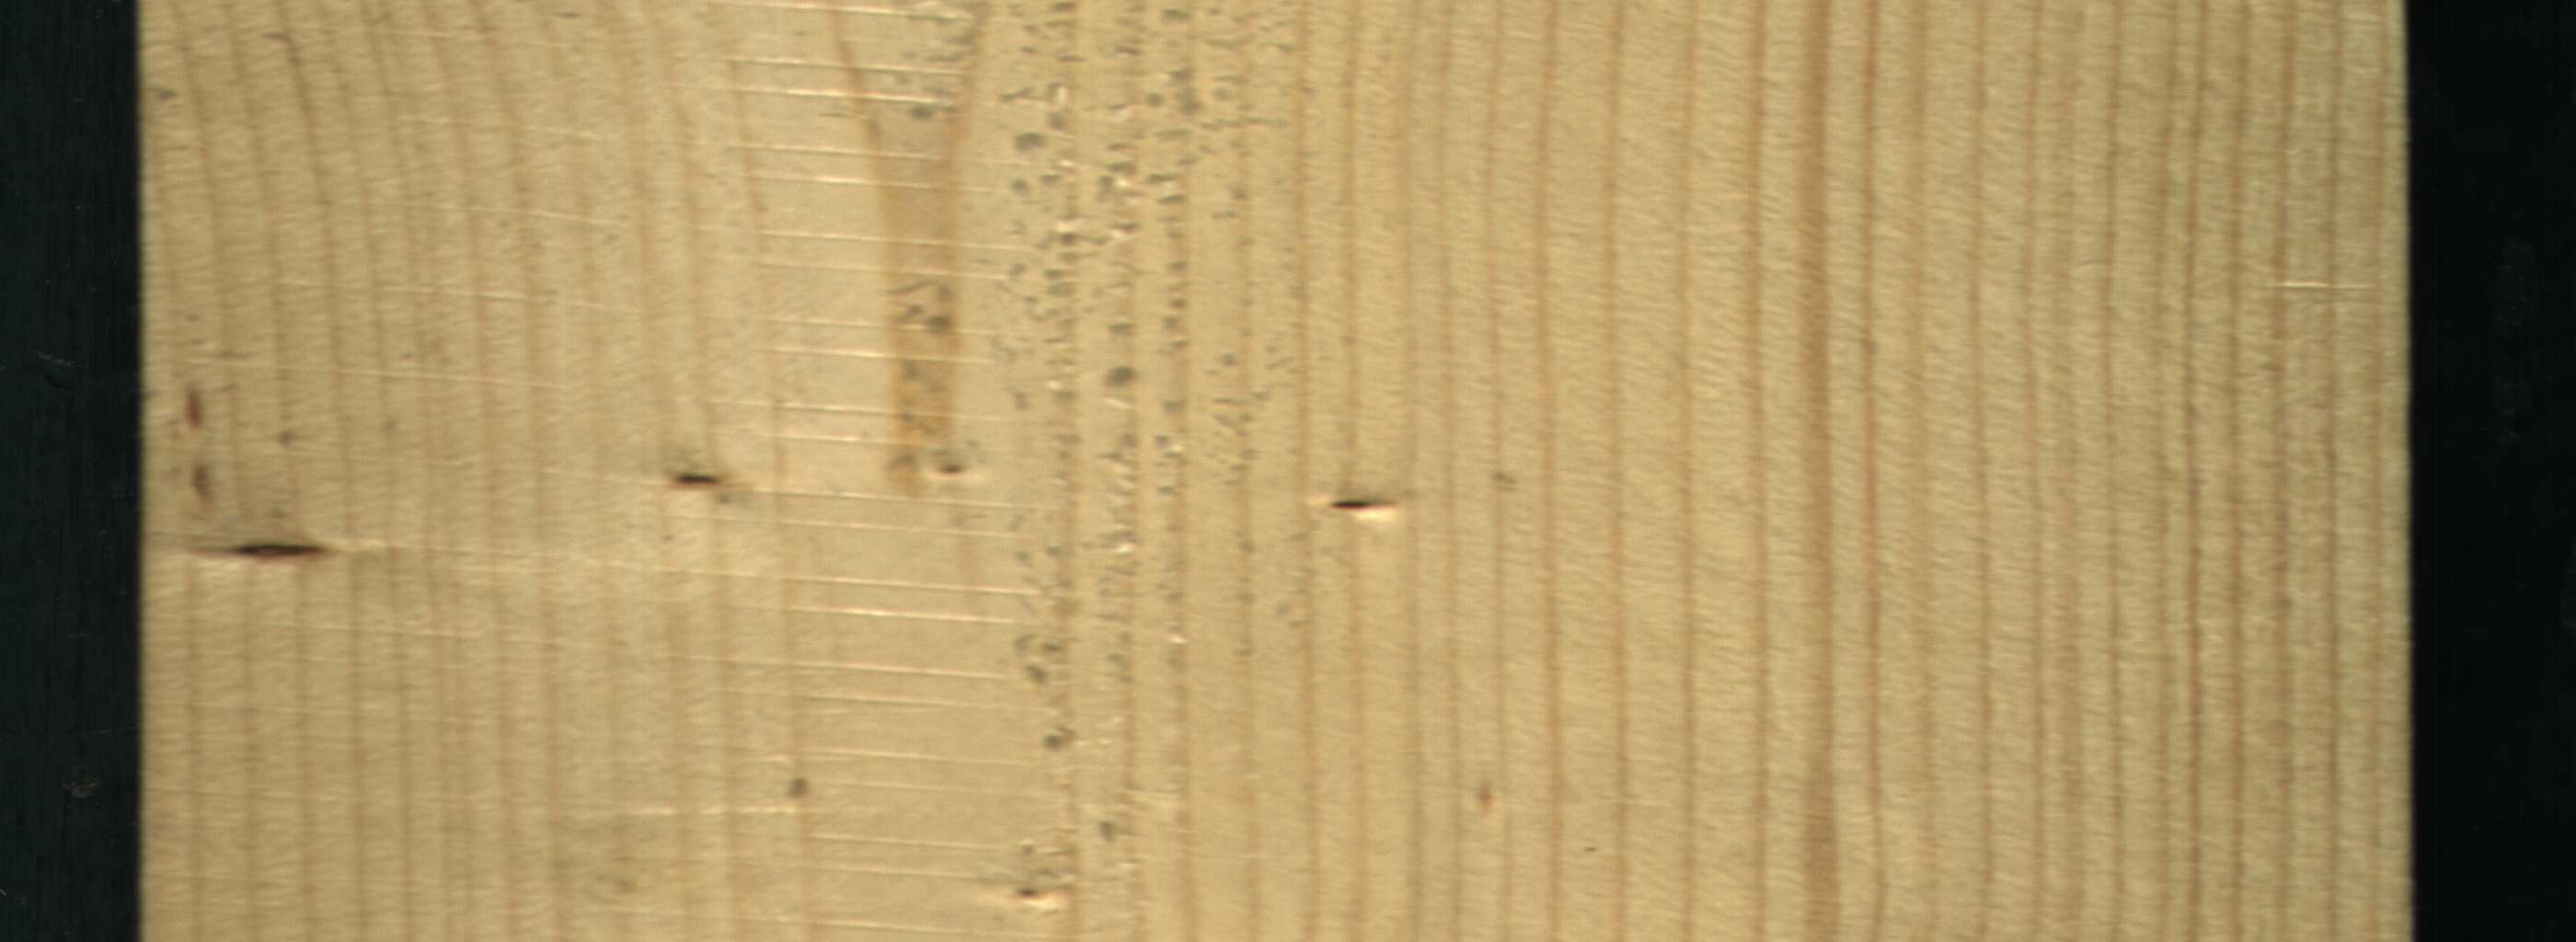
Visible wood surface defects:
Live_Knot